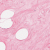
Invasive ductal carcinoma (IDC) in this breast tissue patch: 0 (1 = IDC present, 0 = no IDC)